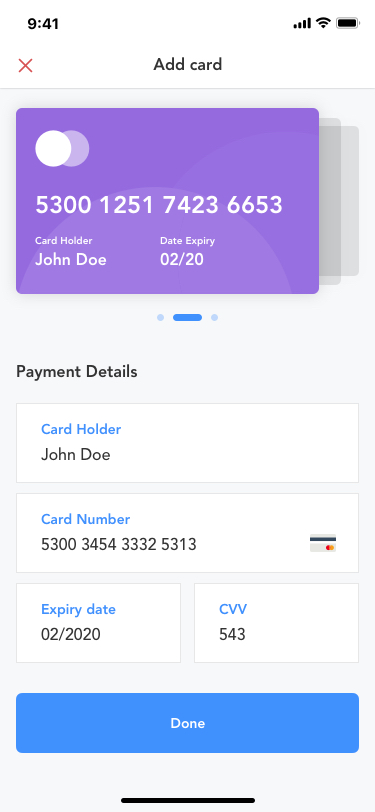
Text in this UI design:
Card Holder
John Doe
Date Expiry
02/20
5300 1251 7423 6653
Payment Details